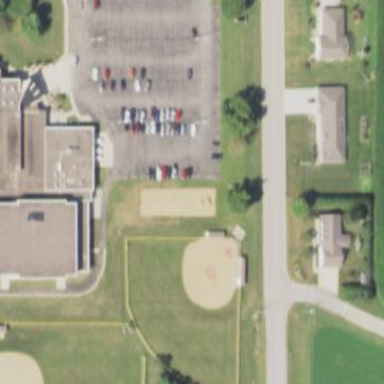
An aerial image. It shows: Baseball pitch for leisure land activities.